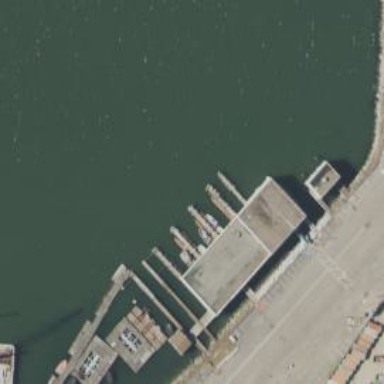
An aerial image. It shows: Man-made pier.